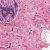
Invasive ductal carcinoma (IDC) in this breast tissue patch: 0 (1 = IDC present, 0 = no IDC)